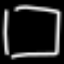
Label: square